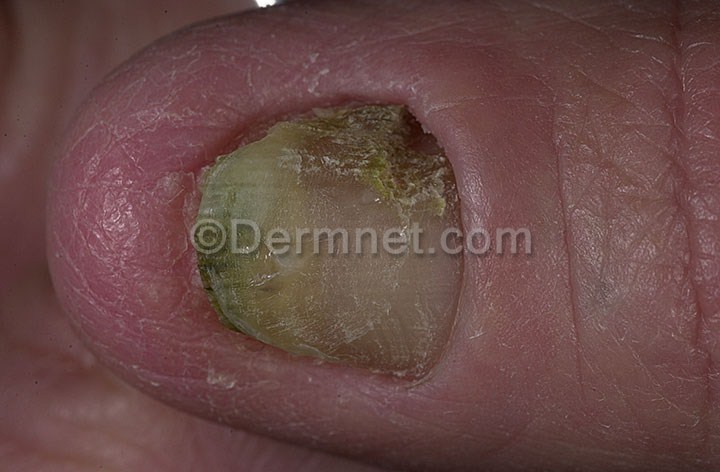
Disease: Nail Fungus and other Nail Disease